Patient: sex M, age 63
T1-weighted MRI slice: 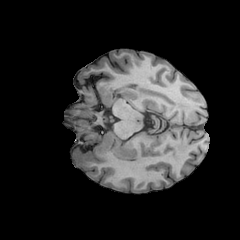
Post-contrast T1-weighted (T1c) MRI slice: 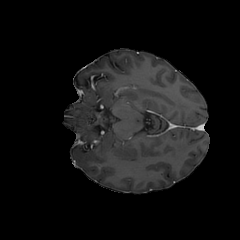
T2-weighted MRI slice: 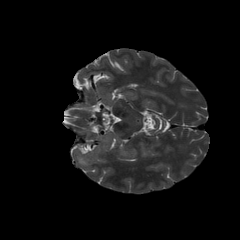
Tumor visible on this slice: no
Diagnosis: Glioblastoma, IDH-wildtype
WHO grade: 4